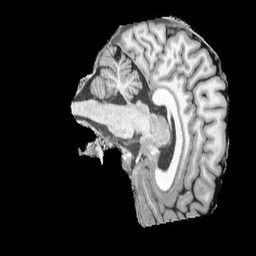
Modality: UNIT1
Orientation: sagittal